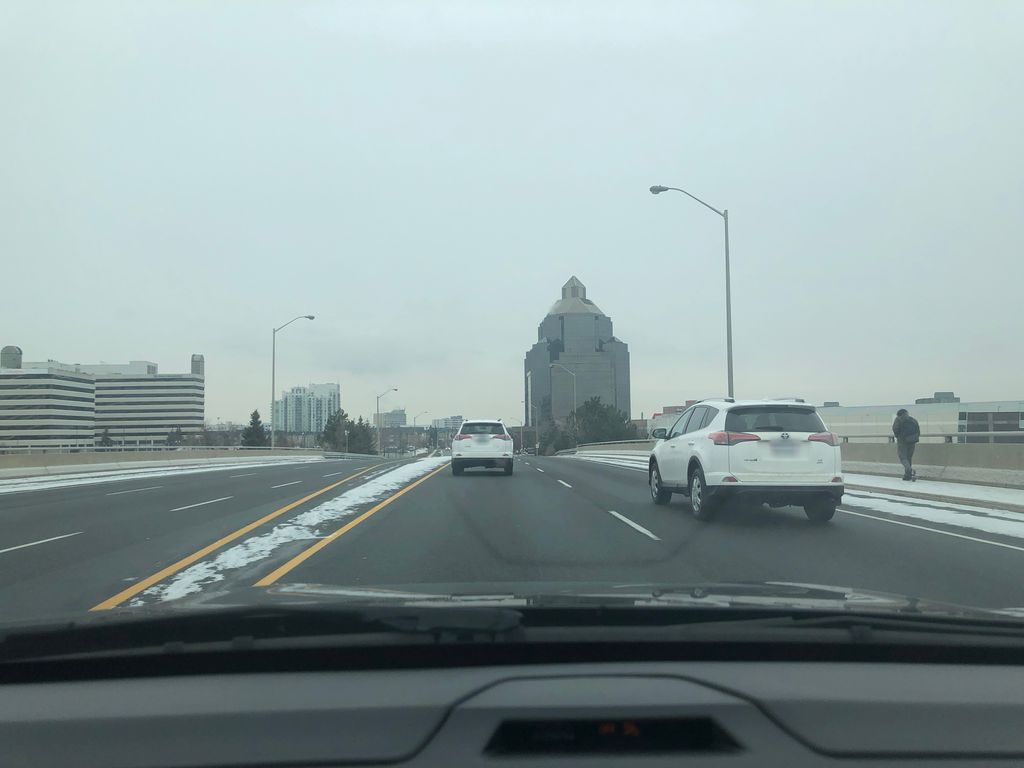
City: toronto